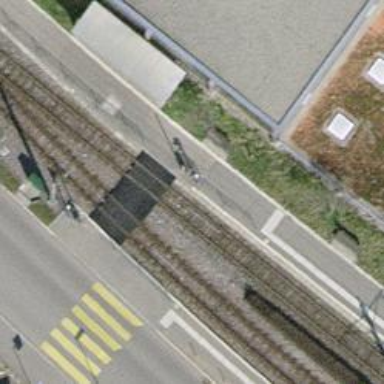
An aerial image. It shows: Railway crossing.